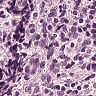
Metastatic tissue present: no